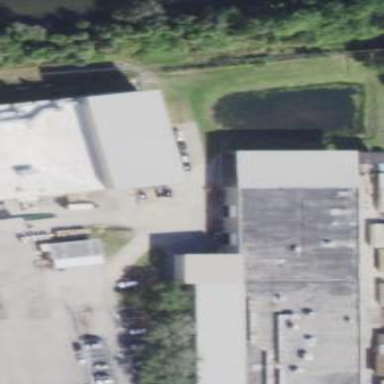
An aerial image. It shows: Manufacturing building.